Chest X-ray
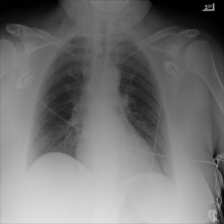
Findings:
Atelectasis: negative
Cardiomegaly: negative
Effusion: negative
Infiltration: negative
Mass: negative
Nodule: negative
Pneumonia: negative
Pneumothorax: negative
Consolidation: negative
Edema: negative
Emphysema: positive
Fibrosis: negative
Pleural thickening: negative
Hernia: negative